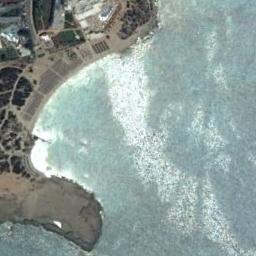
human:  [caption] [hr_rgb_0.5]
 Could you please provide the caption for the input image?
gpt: The beach with a headland and some green plants on the beach .

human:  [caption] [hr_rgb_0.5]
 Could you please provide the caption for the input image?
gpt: There are several red houses on the beach .

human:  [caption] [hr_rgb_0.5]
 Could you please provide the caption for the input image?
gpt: The beach has light blue water, And there are many buildings by the beach .

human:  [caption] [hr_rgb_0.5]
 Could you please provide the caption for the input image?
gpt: The beach is made up of light blue seawater, Yellow coast and green farmland .

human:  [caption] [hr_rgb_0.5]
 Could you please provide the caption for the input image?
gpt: Many buildings  are beside the beach .